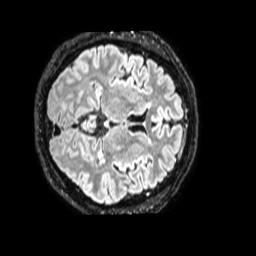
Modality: FLAIR
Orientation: axial
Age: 44
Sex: male
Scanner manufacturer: philips
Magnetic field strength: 1.5 T
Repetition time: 4.8 s
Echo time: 0.3362 s